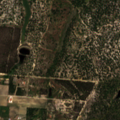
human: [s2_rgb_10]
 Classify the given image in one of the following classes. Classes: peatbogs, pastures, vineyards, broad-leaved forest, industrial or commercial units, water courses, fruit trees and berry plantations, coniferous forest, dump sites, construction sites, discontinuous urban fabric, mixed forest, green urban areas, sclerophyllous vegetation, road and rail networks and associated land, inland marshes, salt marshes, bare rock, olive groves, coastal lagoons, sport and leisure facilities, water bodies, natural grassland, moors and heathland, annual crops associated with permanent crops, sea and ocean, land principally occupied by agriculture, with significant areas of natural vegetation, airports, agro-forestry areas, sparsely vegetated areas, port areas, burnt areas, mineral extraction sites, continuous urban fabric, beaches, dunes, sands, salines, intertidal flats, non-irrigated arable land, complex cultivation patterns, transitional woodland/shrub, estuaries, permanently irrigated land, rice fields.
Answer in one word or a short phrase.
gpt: continuous urban fabric